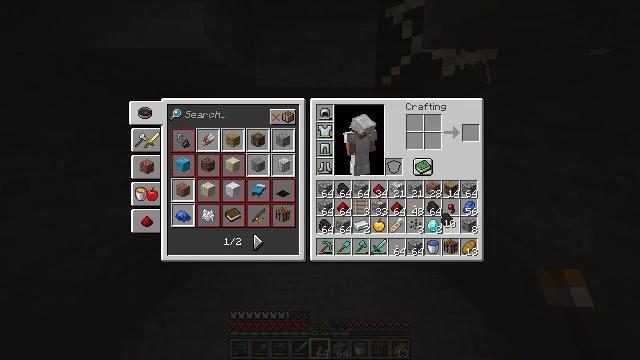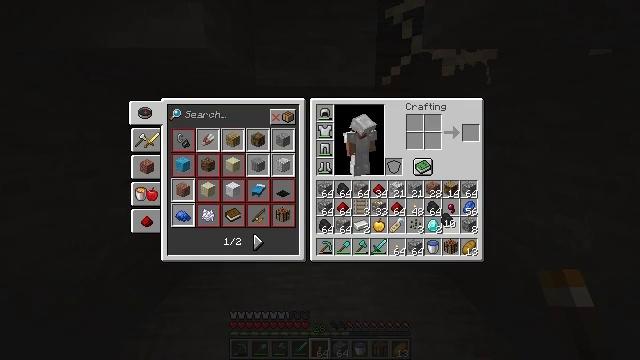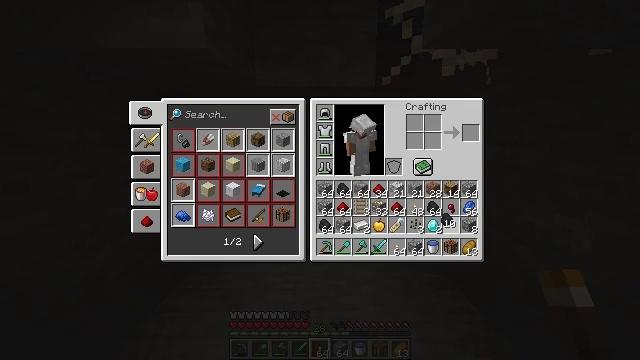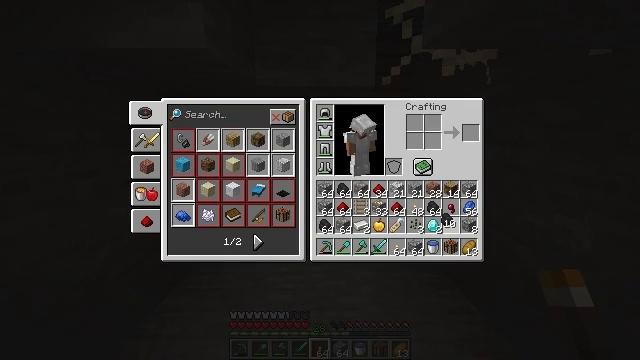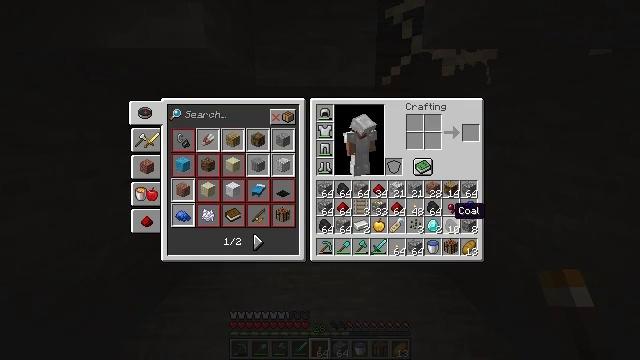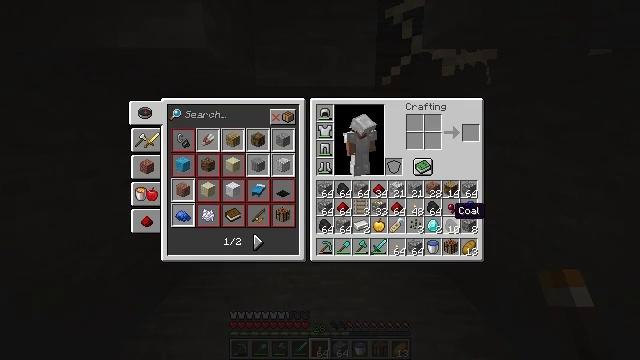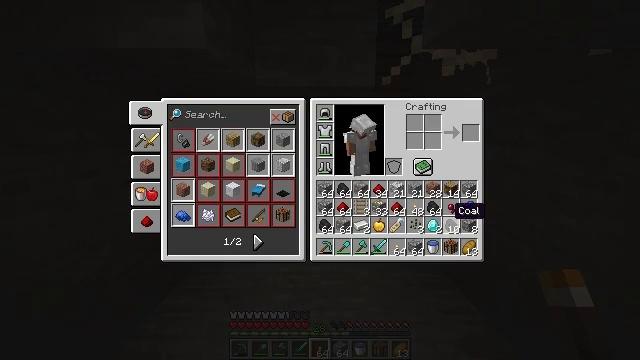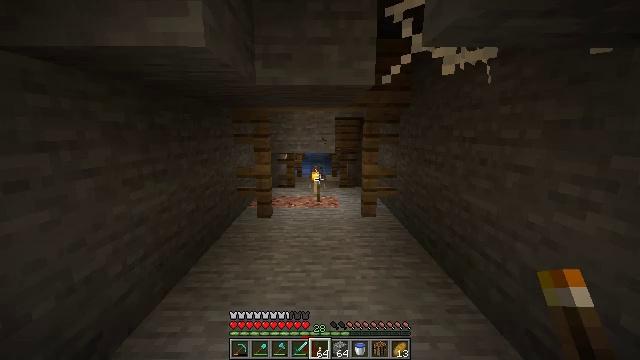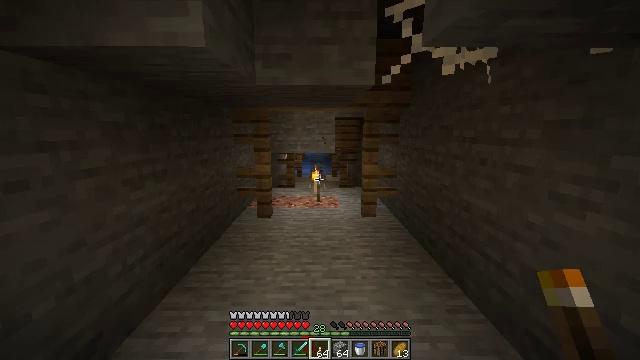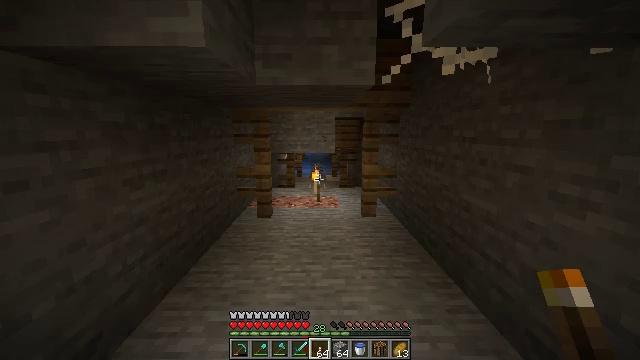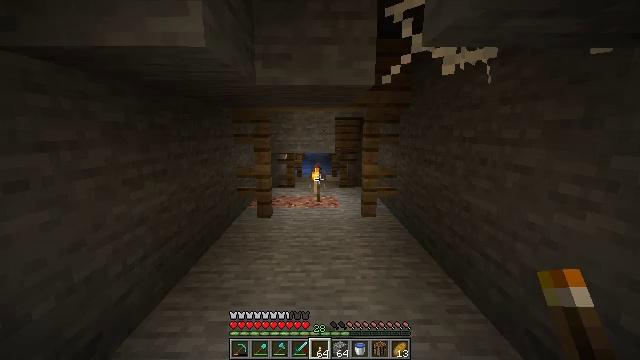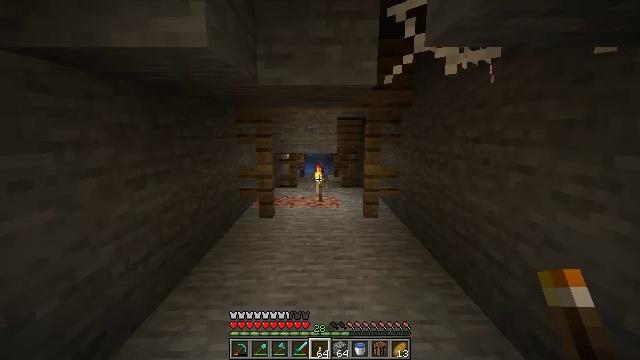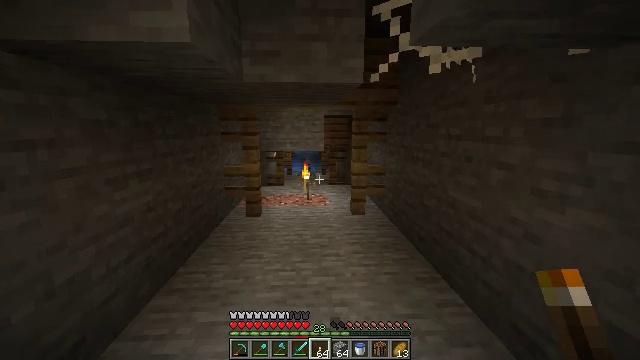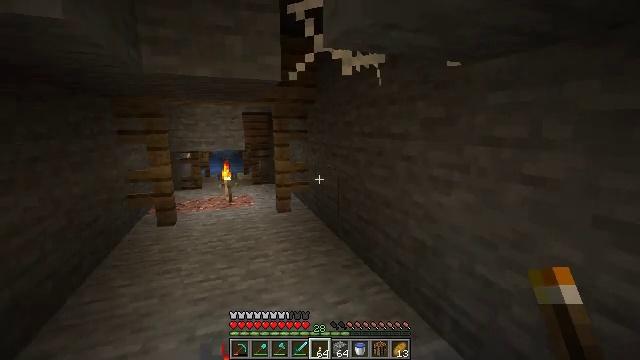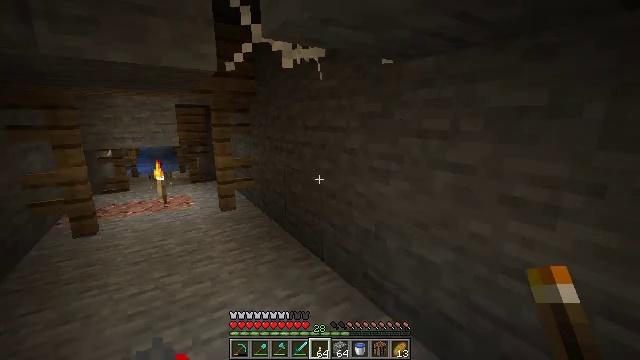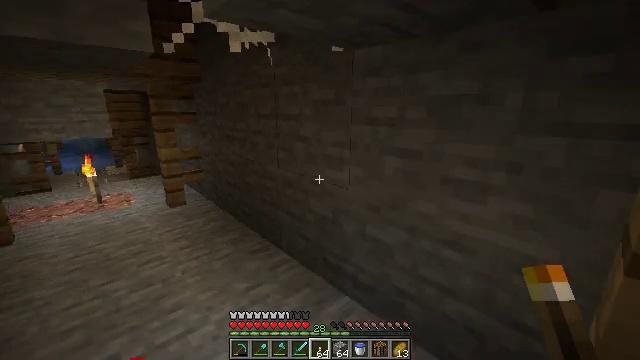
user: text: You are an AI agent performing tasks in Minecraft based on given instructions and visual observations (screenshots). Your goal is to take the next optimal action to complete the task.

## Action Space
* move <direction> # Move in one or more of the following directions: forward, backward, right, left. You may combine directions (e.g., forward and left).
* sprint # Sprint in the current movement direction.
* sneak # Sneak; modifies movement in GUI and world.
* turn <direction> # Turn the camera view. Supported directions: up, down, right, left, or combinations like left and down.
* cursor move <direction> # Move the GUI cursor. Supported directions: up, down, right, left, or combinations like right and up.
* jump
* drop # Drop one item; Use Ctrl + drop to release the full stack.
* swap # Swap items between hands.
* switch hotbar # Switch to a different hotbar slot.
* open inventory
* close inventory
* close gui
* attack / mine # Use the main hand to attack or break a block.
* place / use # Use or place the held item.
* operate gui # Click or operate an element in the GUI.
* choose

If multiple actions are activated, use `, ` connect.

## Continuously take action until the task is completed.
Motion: motion action
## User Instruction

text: Drop a redstone.
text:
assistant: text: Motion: operate gui
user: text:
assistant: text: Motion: operate gui
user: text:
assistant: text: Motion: operate gui
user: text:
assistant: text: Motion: no_op
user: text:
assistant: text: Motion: no_op
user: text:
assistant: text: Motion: no_op
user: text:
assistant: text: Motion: no_op
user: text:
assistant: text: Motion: close gui
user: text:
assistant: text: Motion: no_op
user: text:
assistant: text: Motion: no_op
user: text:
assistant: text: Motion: no_op
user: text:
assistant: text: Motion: turn right
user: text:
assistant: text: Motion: turn right
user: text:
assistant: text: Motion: turn right and down
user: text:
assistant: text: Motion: turn right and down
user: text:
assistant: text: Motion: move forward, turn right and down
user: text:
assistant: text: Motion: move forward, turn right and down
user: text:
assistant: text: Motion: move forward, turn right and down
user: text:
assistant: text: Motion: move forward, turn right and down
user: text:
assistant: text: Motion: turn right
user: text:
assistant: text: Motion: turn right
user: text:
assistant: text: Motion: turn right
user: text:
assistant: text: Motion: no_op
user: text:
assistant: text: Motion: turn up
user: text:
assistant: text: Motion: move back
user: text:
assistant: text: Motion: move back
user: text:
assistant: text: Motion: move back
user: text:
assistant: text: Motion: move back and move right
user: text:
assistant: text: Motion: move right
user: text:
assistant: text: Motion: move right, turn right and up